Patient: sex F, age 52
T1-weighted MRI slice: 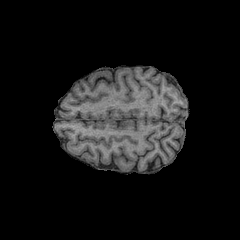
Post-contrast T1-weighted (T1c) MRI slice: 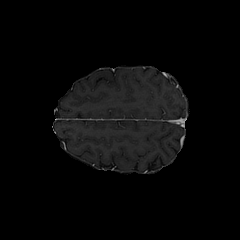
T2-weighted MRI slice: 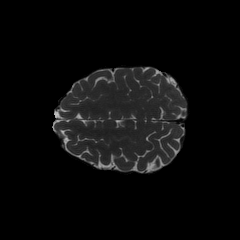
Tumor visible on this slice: no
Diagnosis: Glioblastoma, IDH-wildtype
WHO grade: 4